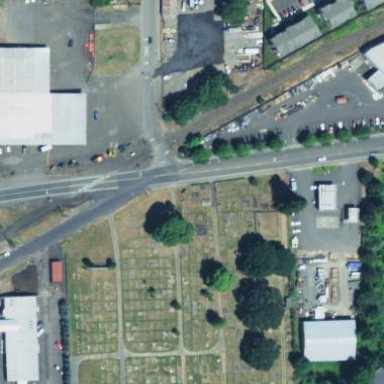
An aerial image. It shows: Graveyard area designated as cemetery.